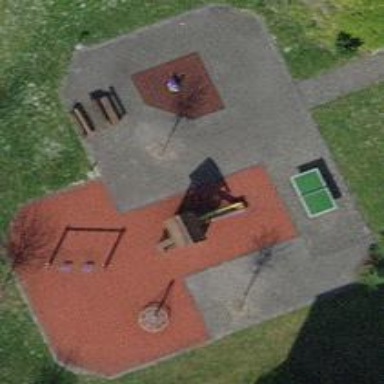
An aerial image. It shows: Playground area for leisure land.